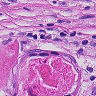
Metastatic tissue present: yes